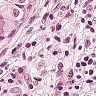
Metastatic tissue present: yes